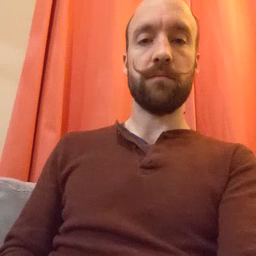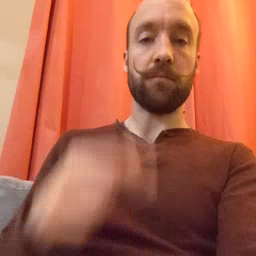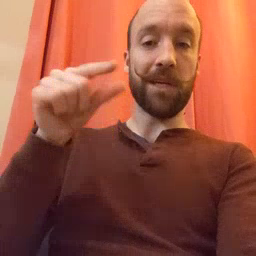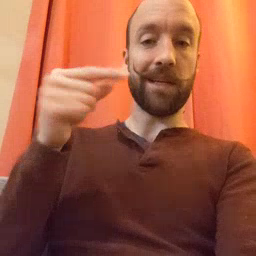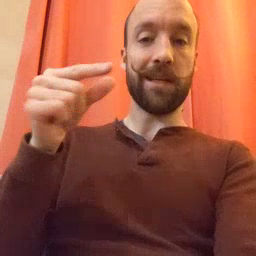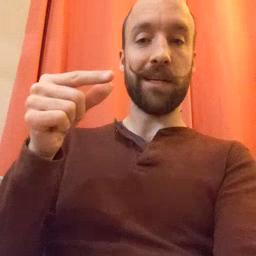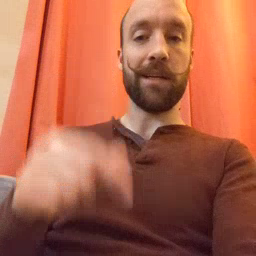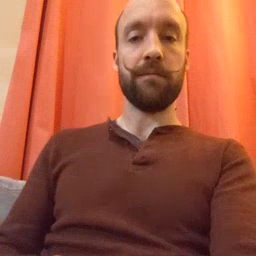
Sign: green